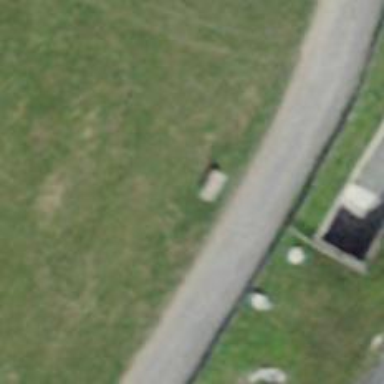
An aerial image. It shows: Bench.